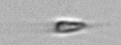
Label: Calciopappus